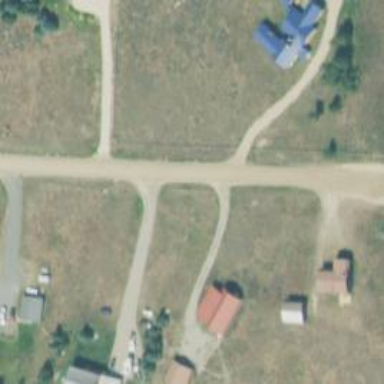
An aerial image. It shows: Driveway.